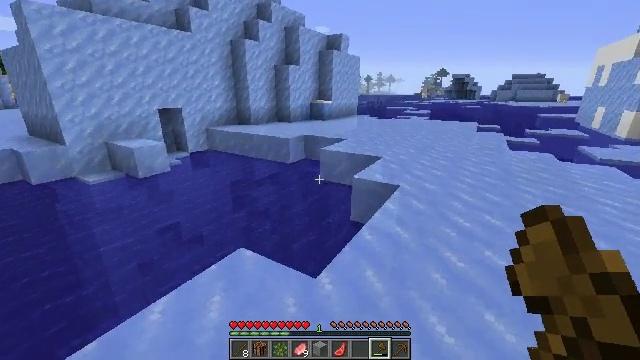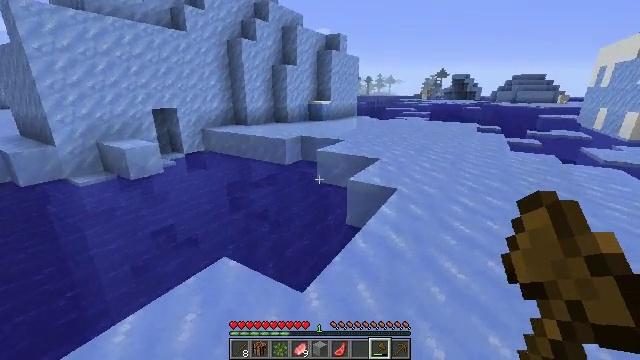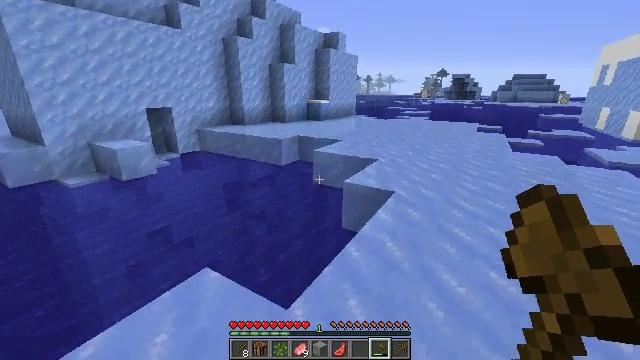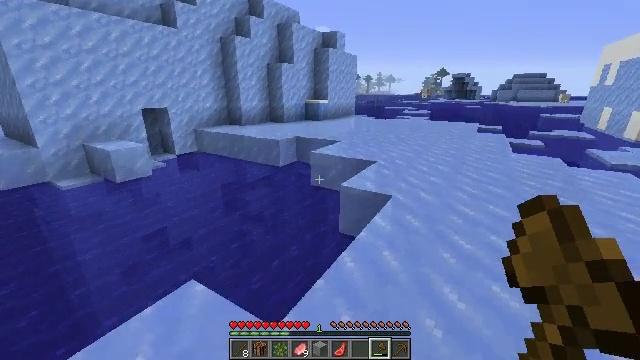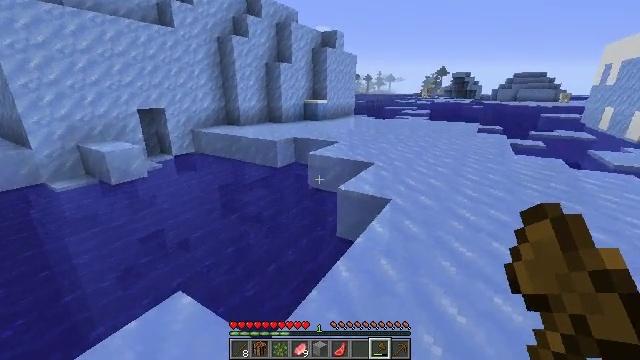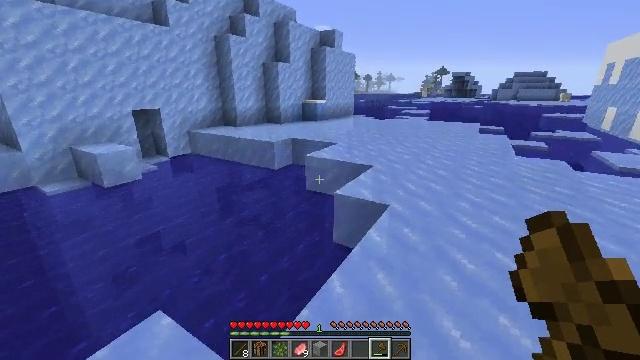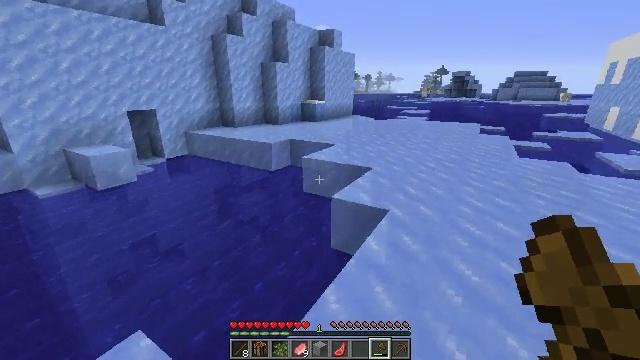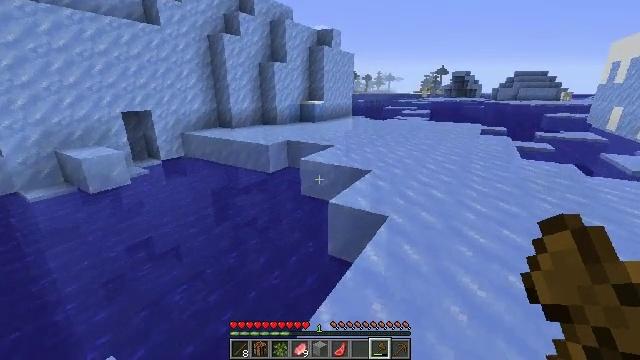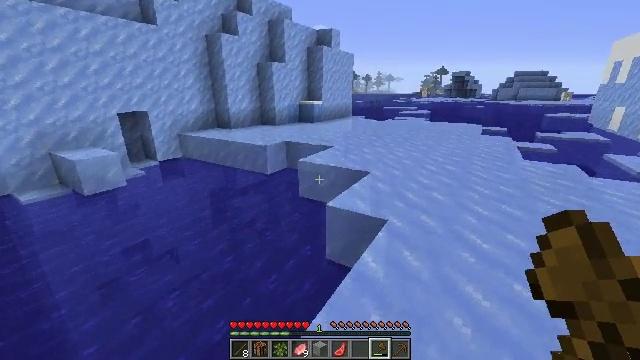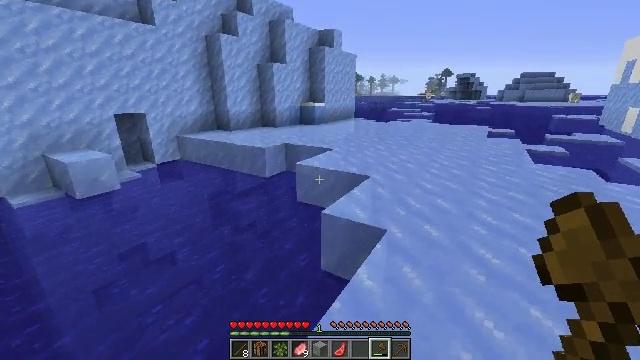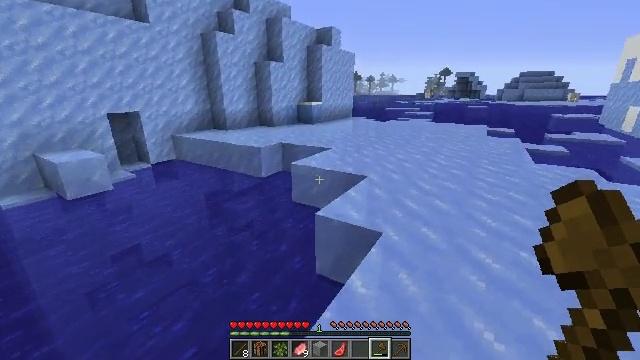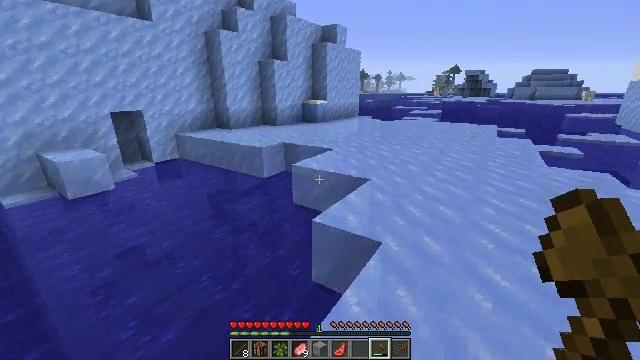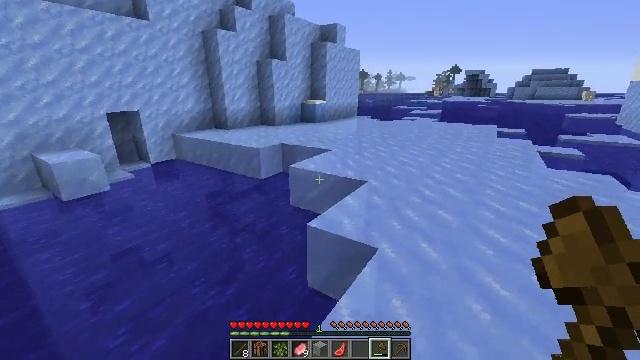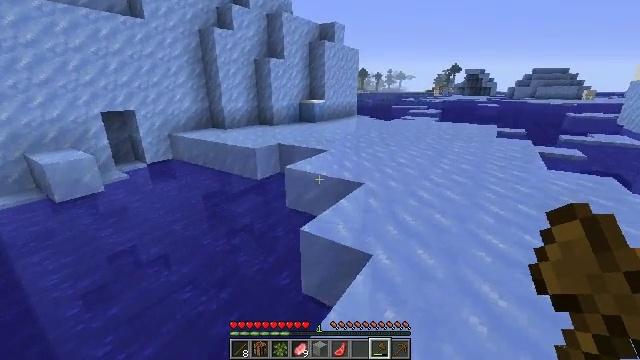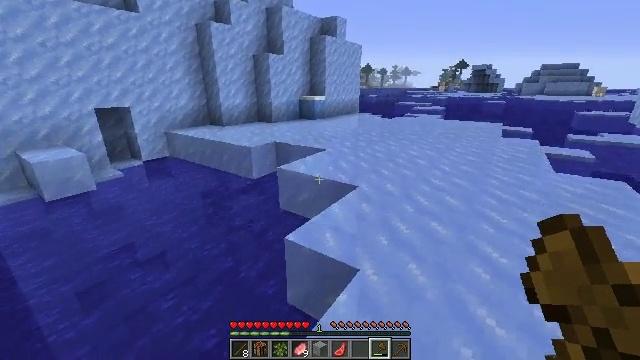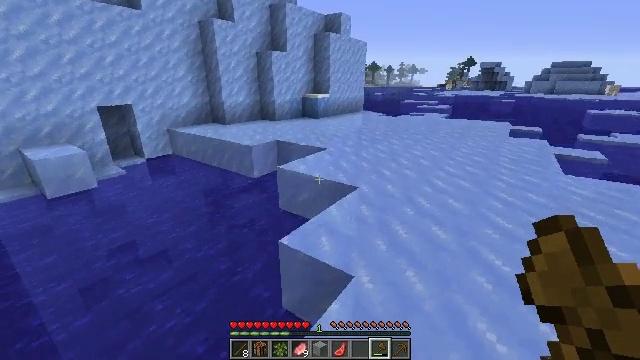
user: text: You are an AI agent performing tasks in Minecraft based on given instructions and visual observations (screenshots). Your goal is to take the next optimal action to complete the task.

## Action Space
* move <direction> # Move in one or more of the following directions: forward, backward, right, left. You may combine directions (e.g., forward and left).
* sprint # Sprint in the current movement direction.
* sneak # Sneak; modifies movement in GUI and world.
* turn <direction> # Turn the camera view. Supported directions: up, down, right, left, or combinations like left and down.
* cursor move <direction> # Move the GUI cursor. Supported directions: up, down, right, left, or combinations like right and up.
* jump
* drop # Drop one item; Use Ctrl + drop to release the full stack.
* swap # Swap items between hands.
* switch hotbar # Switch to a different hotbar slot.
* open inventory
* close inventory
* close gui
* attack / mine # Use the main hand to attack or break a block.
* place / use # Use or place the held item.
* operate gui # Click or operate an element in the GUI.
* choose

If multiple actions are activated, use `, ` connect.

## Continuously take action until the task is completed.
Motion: motion action
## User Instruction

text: Collect packed ice using a pickaxe.
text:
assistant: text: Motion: move forward and move right
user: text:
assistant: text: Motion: move forward and move right
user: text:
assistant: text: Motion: move forward and move right
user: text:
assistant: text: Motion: move forward
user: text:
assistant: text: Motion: move forward
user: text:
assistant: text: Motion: move forward
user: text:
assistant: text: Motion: move forward and move right
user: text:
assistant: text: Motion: move forward and move right
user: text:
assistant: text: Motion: move forward and move right
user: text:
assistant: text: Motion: move forward and move right
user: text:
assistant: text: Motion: move forward and move right, turn left
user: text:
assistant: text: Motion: move forward and move right
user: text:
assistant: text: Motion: move forward and move right
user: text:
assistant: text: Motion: move forward and move right
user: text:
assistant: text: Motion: move forward and move right, turn left
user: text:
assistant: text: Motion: move forward and move right
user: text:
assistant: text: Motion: move forward and move right
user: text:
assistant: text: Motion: move forward and move right
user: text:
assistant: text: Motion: move forward and move right
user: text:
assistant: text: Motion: move forward and move right, turn left
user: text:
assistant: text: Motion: move forward and move right, turn left
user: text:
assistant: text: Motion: move forward, turn left and up
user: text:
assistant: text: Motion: move forward and move right, turn left
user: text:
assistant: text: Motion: move forward and move right
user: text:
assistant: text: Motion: move forward and move right
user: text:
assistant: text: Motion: move forward and move right
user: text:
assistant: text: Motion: move forward and move right, turn left
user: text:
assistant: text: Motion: move forward and move right, turn left and up
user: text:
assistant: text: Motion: move forward, turn left and up
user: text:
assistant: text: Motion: move forward, turn left and up